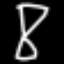
Label: hourglass